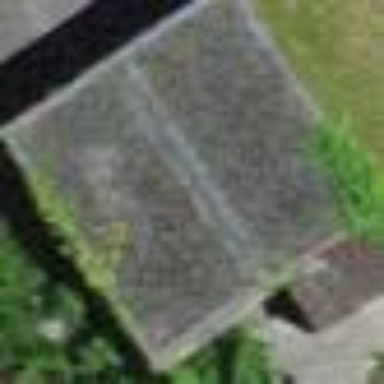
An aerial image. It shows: Garage building.